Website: home-depot
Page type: account-selection
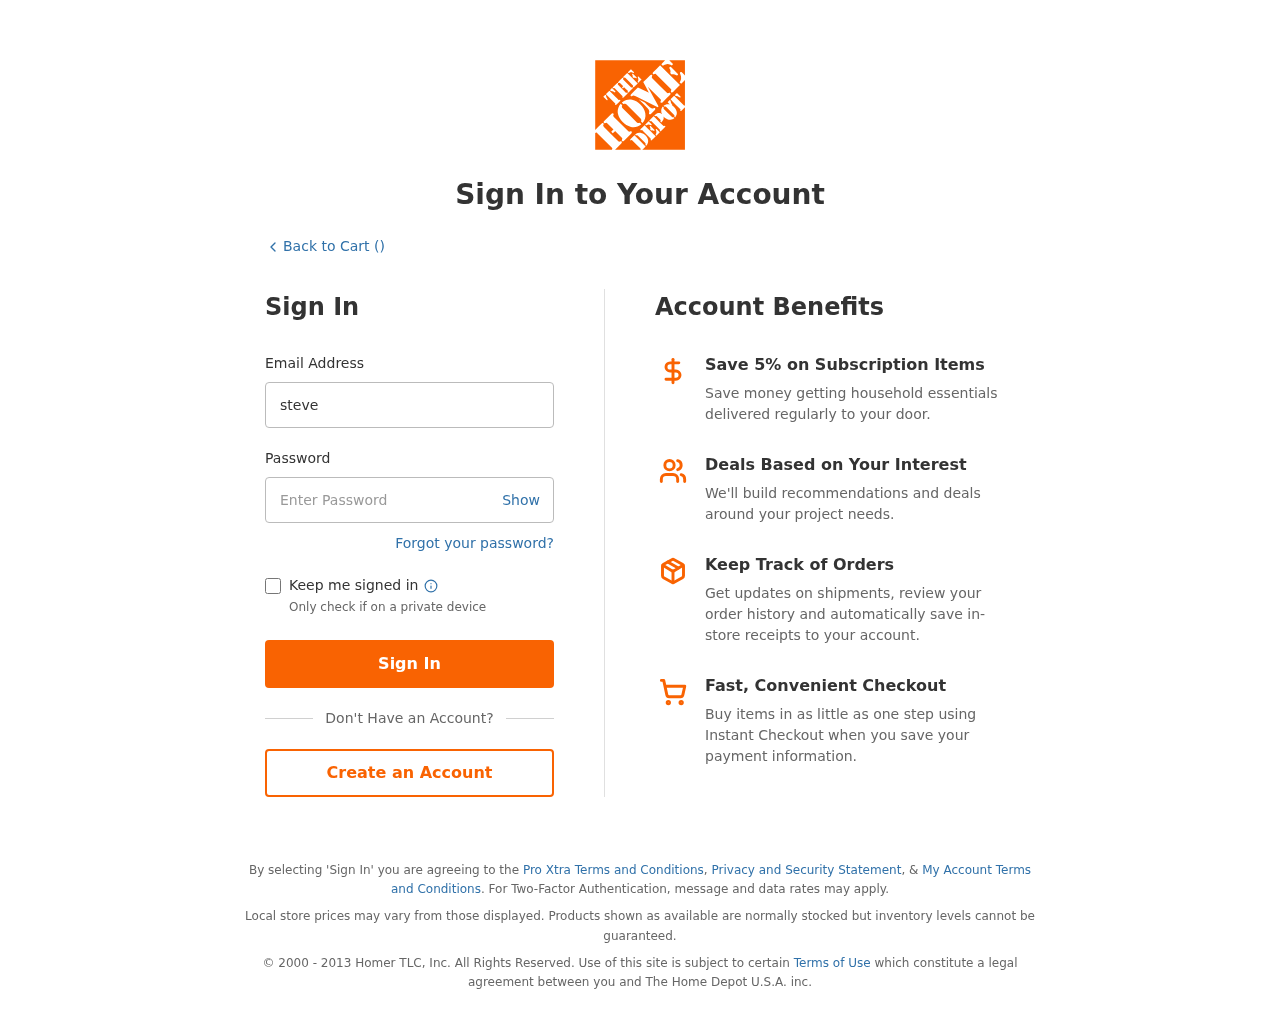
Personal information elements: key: PII_LOGIN_USERNAME
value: steven7852